二年级 · 算术
不能表示图画意思的算式是（）。

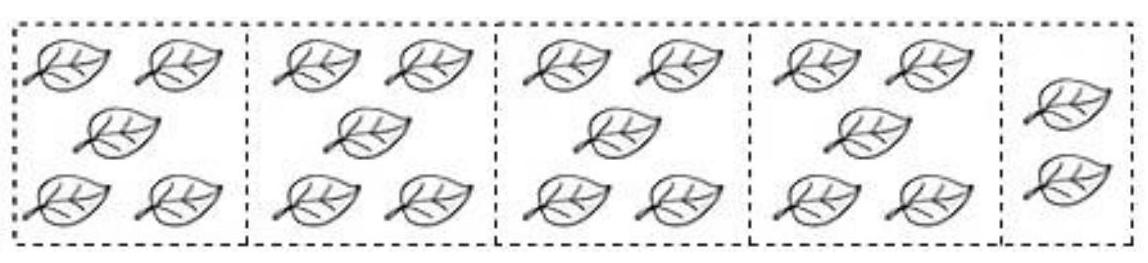
A. $5 \times 4-2$
B. $5 \times 4+2$
C. $5 \times 5-3$
答案: A